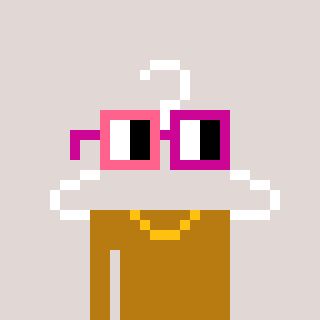
a pixel art character with square pink and red glasses, a hanger-shaped head and a gold-colored body on a warm background